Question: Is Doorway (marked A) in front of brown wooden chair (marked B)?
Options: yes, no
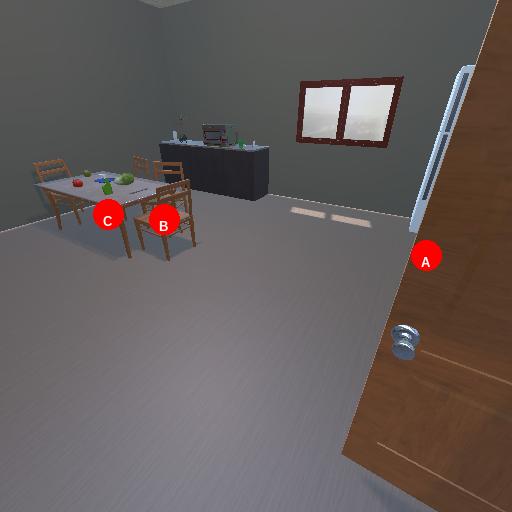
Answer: yes